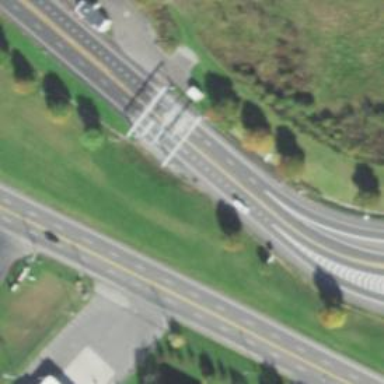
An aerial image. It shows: Toll gantry on the road.